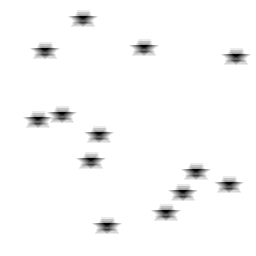
Squares: 0
Triangles: 0
Stars: 13
Total shapes: 13